Question: I have a really perplexing issue here. I have a table that is built dynamically (probably an unimportant fact here, but just so you know). On the webpage, I have text being set as particular colors based on logic criteria. On the page, it looks great. When going to print preview (and actually printing), the colors are very different.
In my code, the colors are:
Red - FF0000
Orange - FF8300
Yellow - FFFF00
The image below shows the page and then the printing colors on the left and right, respectively. Note that I don't care about the background color. You can clearly tell that the colors are far more distinct on the page then they are in print preview.. and the yellow isnt even yellow at all.

Any thoughts about why this is happening??
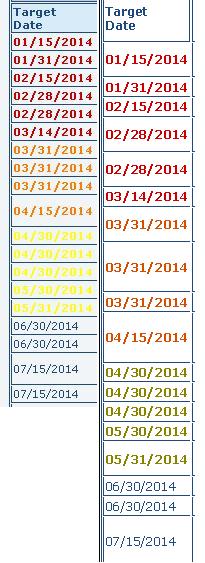
Answer: You need to enable .
This, for some reason, also fixes the foreground colors. When unchecked the print is in economics mode.
---

---
### Before and after shots:

---
### Sample page used:
'''
<table border=1>
...
'''
With CSS:
'''
th {
font-family: Arial;
color:#244169;
background:#d8ebf9;
}
td {
font: bold 10pt Courier;
background: #f1f5f8;
}
.red {
color: #ff0000;
}
.orange {
color: #ff8300;
}
.yellow {
color: #ffff00;
}
'''
---
### Internet options:
Note that under -> -> scroll down to , there is an option for . This does affect or print. At lest not here. (Only tested on Windows XP as that is the only place where I have IE8.)
However setting it in , sets it permanently. Again; at least here. It affects both direct print and print preview.